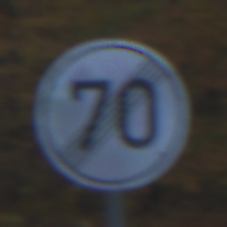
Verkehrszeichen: EndeGeschwindigkeit70
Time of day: SunriseSunset
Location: Outdoor (Nature)
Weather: PartlyCloudy
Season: Autumn
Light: Natural